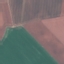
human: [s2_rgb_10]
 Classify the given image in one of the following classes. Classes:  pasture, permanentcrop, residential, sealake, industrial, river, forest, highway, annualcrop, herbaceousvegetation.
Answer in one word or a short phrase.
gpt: AnnualCrop